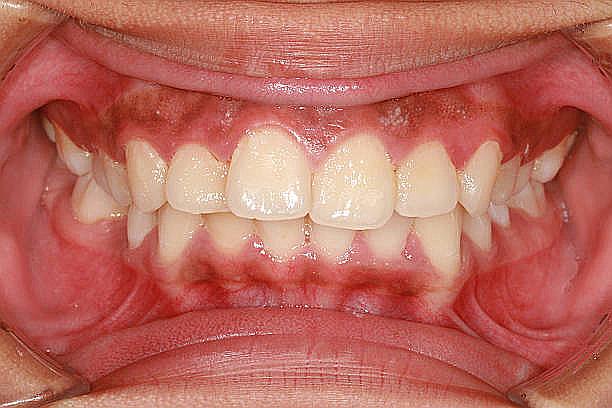
Condition: Gingivitis